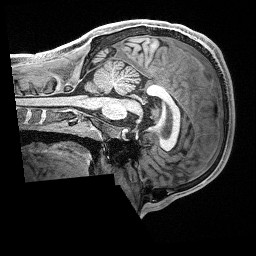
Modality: T1w
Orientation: sagittal
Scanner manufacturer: siemens
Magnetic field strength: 3 T
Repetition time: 2.4 s
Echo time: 0.00122 s